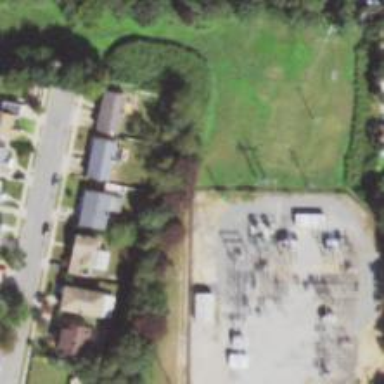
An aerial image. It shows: Outdoor substation at the transmission level.